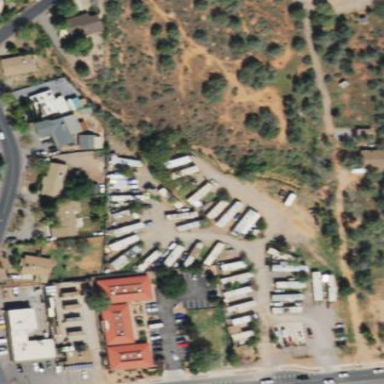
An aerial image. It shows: Residential area known as trailer park.